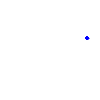
Particle: kaon